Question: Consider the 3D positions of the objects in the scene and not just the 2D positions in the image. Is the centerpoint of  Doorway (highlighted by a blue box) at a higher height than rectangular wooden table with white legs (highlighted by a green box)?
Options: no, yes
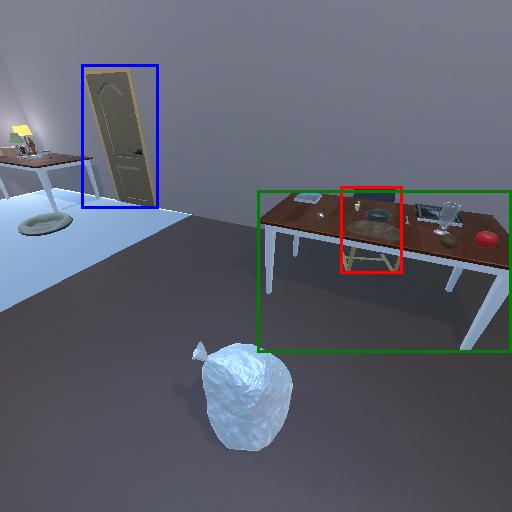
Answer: no